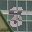
Label: 8